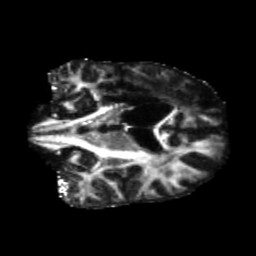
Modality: FA
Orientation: coronal
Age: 56
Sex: male
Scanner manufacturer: siemens
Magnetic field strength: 3 T
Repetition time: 5.47 s
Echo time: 0.0854 s